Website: bh-photo
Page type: address-validator
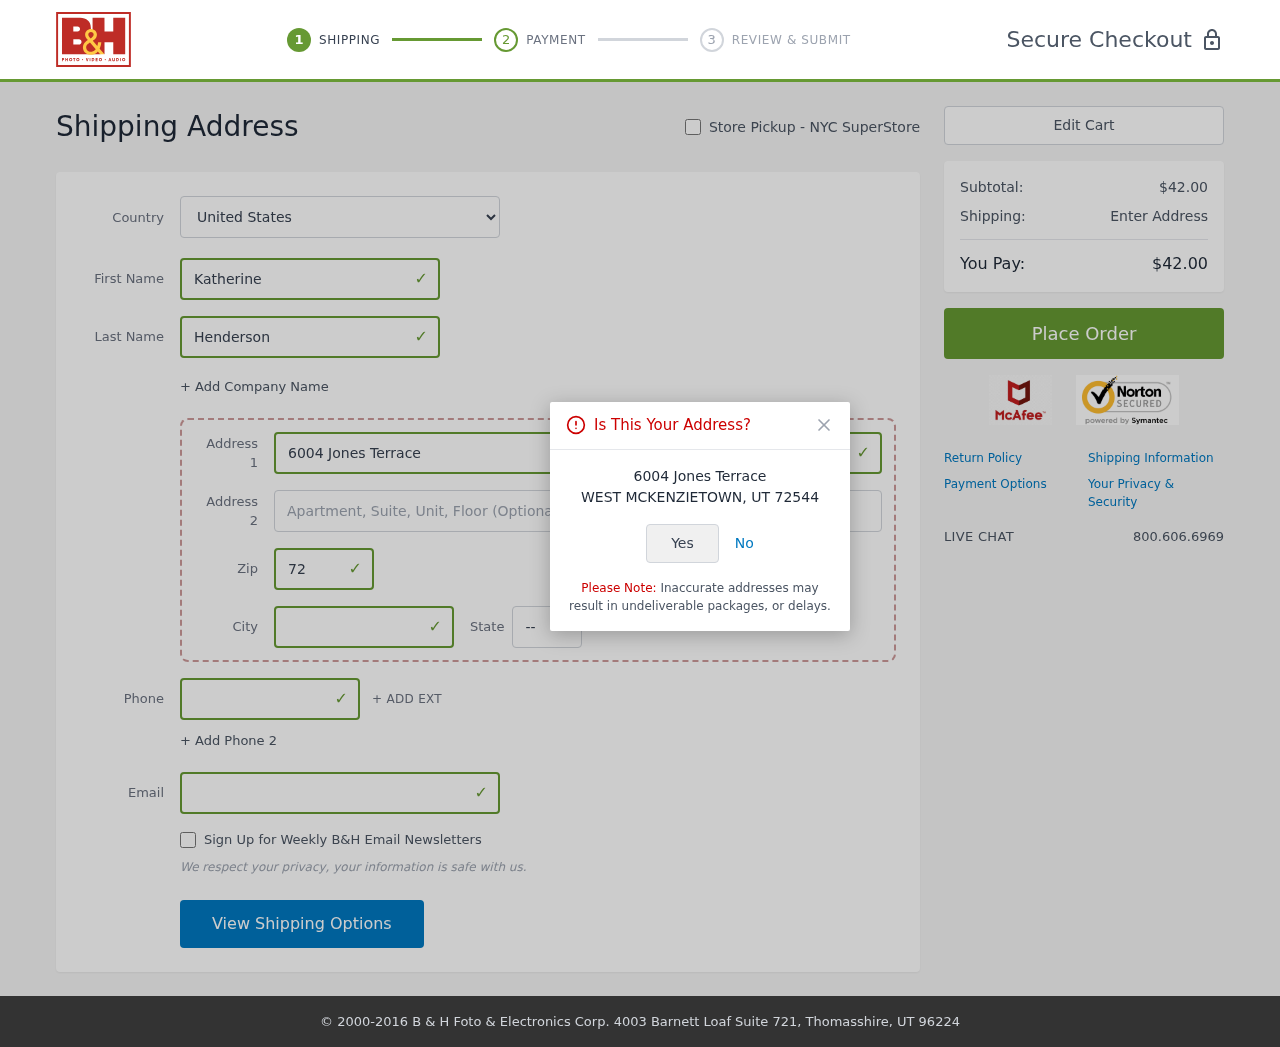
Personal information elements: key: PII_CITY
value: West Mckenzietown
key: PII_COUNTRY
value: United States
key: PII_EMAIL
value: katherine_henderson@gmail.com
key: PII_FIRSTNAME
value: Katherine
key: PII_LASTNAME
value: Henderson
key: PII_PHONE
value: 3096668555
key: PII_POSTCODE
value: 72544
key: PII_STATE_ABBR
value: UT
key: PII_STREET
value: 6004 Jones Terrace
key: PII_CITY_CONFIRM
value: WEST MCKENZIETOWN
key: PII_POSTCODE_FULL
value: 72544
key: PII_POSTCODE_NUMERIC
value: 72544
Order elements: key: ORDER_SUBTOTAL
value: $42.00
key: ORDER_TOTAL
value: $42.00